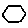
Label: hexagon